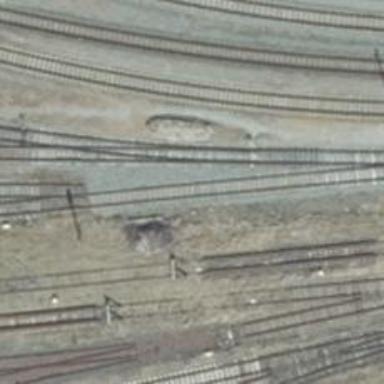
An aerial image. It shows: Abandoned railway yard is depicted.